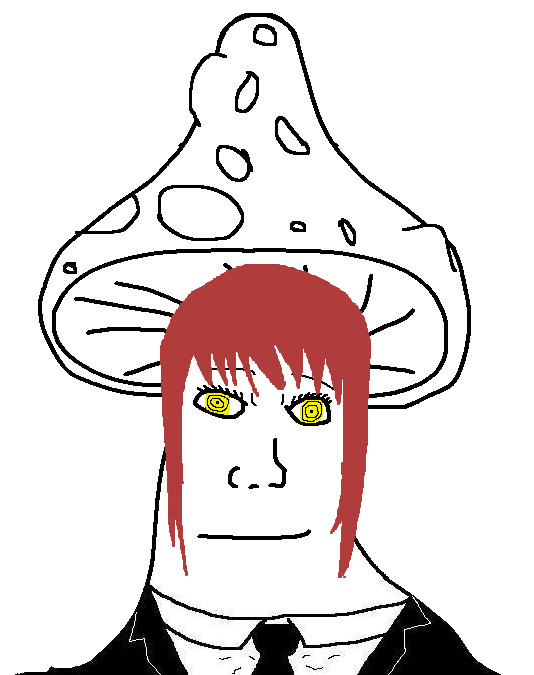
Label: 5_Shroomjak